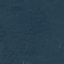
Land use / land cover: Forest